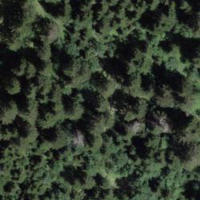
EUNIS habitat code: 43
Species observed at this site:
Astrantia major